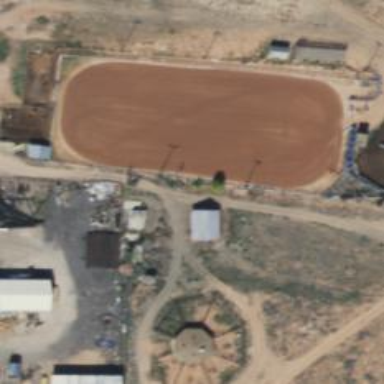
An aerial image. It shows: Equestrian pitch for leisure land sports.